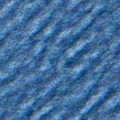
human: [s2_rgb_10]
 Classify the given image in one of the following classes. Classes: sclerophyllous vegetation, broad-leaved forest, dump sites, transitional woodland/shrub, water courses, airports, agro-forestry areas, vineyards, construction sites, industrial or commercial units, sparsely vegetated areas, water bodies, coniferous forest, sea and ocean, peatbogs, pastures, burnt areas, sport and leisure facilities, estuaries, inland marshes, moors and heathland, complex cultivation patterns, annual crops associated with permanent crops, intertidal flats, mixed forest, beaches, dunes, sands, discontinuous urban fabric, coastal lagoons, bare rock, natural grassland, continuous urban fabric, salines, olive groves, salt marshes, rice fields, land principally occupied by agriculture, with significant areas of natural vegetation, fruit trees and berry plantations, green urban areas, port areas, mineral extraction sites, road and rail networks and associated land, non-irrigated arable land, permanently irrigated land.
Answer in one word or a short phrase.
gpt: sea and ocean